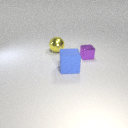
large yellow metal sphere to the left of small purple metal cube